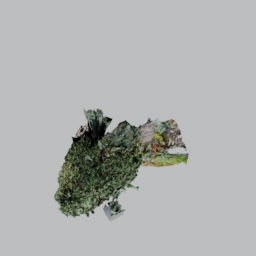
Label: architecture